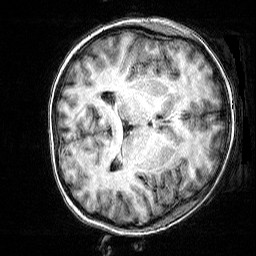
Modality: T1w
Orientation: axial
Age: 30
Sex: female
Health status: healthy
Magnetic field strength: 3 T
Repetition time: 2.53 s
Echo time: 0.00331 s